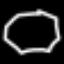
Label: octagon